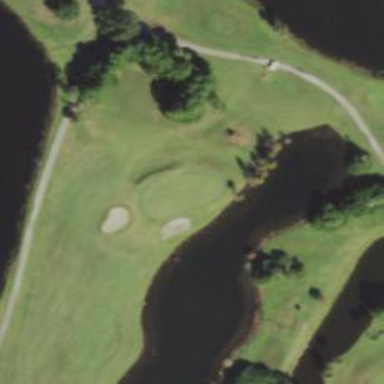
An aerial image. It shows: View of golf hole.